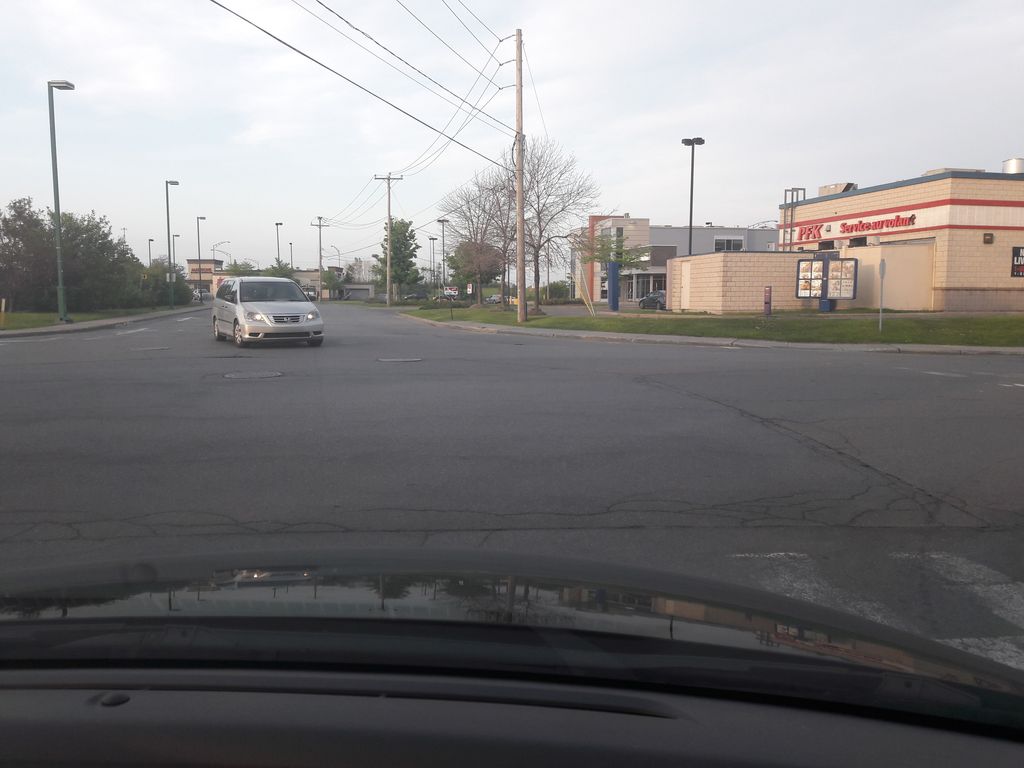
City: montreal